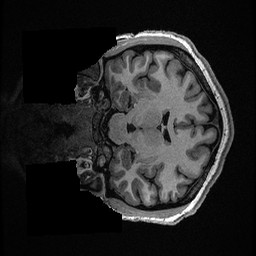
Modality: T1w
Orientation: coronal
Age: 23
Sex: female
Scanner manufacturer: ge
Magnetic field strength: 3 T
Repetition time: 0.006952 s
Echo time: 0.00292 s